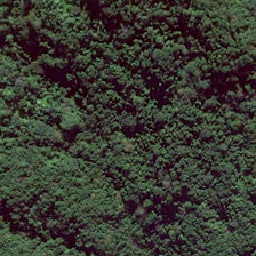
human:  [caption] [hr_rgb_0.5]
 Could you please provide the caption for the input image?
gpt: The forest is thick and dark green.

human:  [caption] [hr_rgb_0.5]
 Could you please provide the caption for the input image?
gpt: The forest is dark and dark green.

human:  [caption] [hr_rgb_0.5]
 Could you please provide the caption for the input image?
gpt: The forest is growing in the open ground.

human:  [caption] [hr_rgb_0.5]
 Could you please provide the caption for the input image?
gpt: we can see a lush forest with shadows scattered into it .

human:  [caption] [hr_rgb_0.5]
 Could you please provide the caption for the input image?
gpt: Forests grow on uncultivated land.